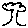
Label: tree